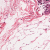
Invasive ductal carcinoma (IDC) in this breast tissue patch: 0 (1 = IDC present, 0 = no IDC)